Field crop: maize
Growth stage: 2
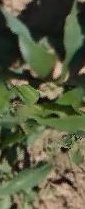
Species: maize